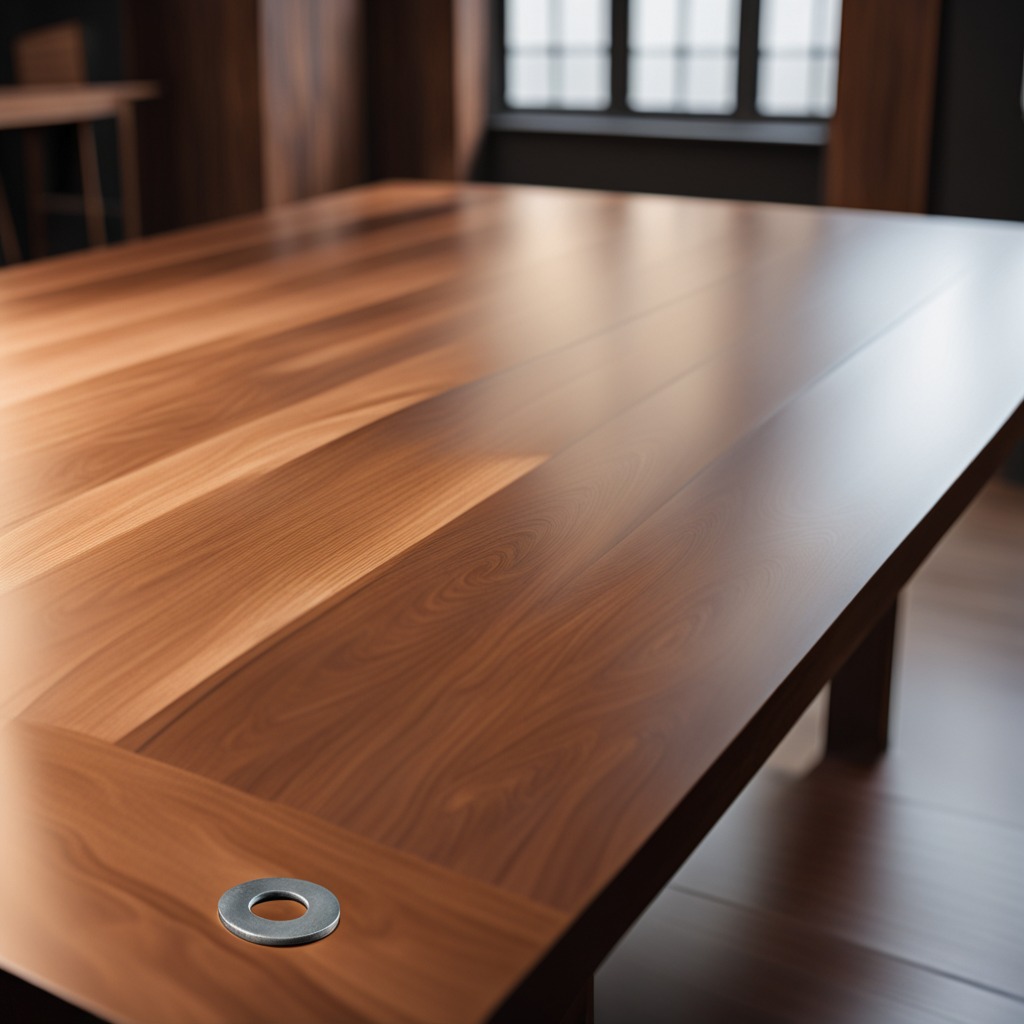
A flat metal washer is lying on the wooden table in a carpentry studio.